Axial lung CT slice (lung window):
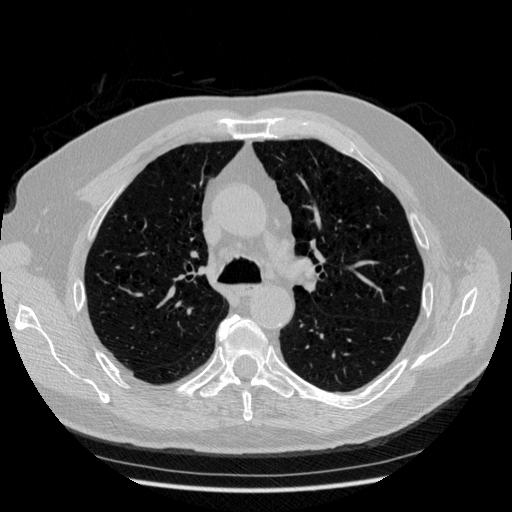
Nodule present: no